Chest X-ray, AP view. Patient: 47 years old, sex F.
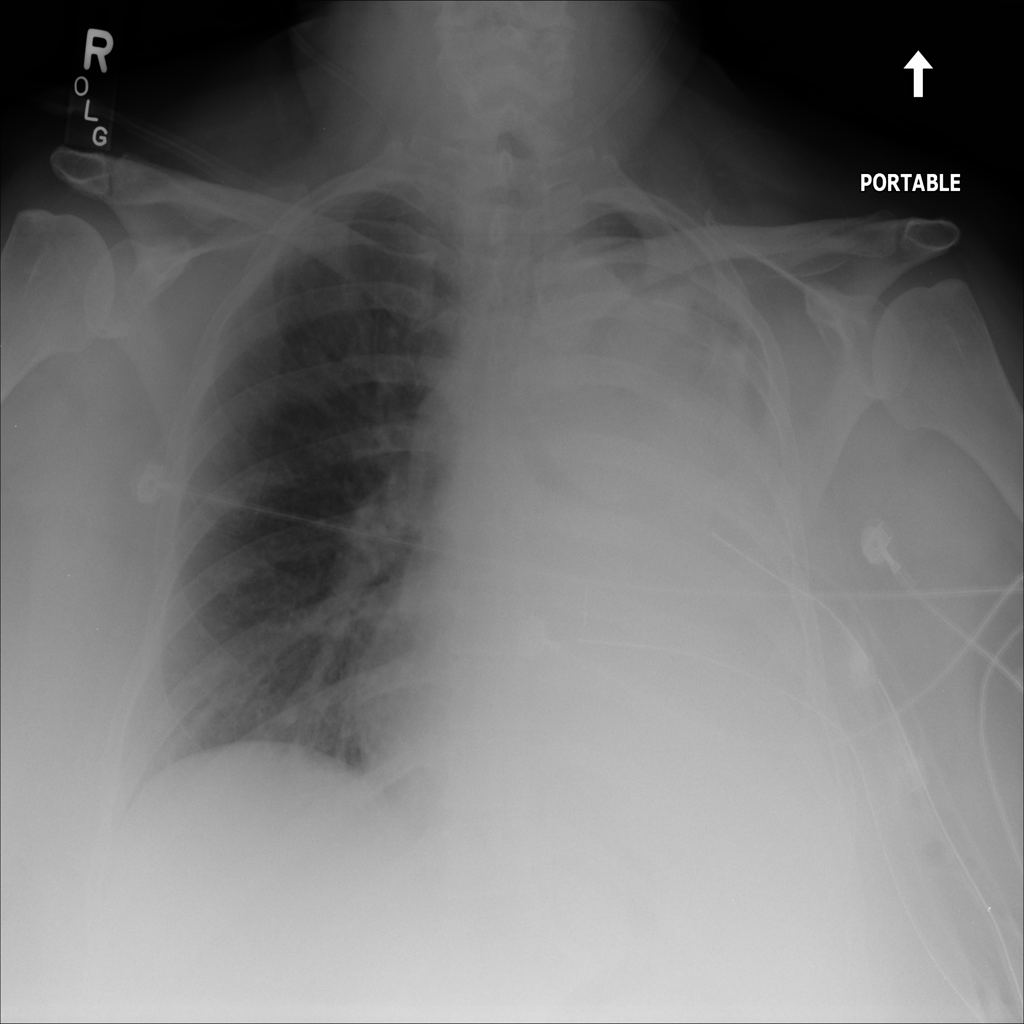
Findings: Atelectasis